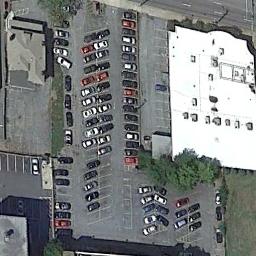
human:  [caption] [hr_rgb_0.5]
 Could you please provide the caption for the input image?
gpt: The parking lot with some neatly arranged cars of different colors is surrounded by some buildings .

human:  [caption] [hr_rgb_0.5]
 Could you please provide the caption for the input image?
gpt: The parking lot is next to some buildings .

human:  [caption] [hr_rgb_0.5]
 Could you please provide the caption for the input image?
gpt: There are many cars in the parking lot .

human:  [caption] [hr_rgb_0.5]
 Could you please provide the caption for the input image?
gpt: Seven rows of cars were parked in the parking lot .

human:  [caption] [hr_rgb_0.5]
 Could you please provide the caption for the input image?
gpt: There are many cars on the parking lot beside a white building .